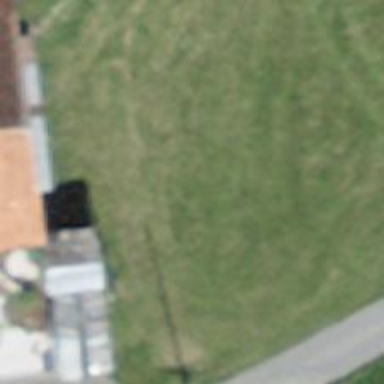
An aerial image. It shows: Farm.